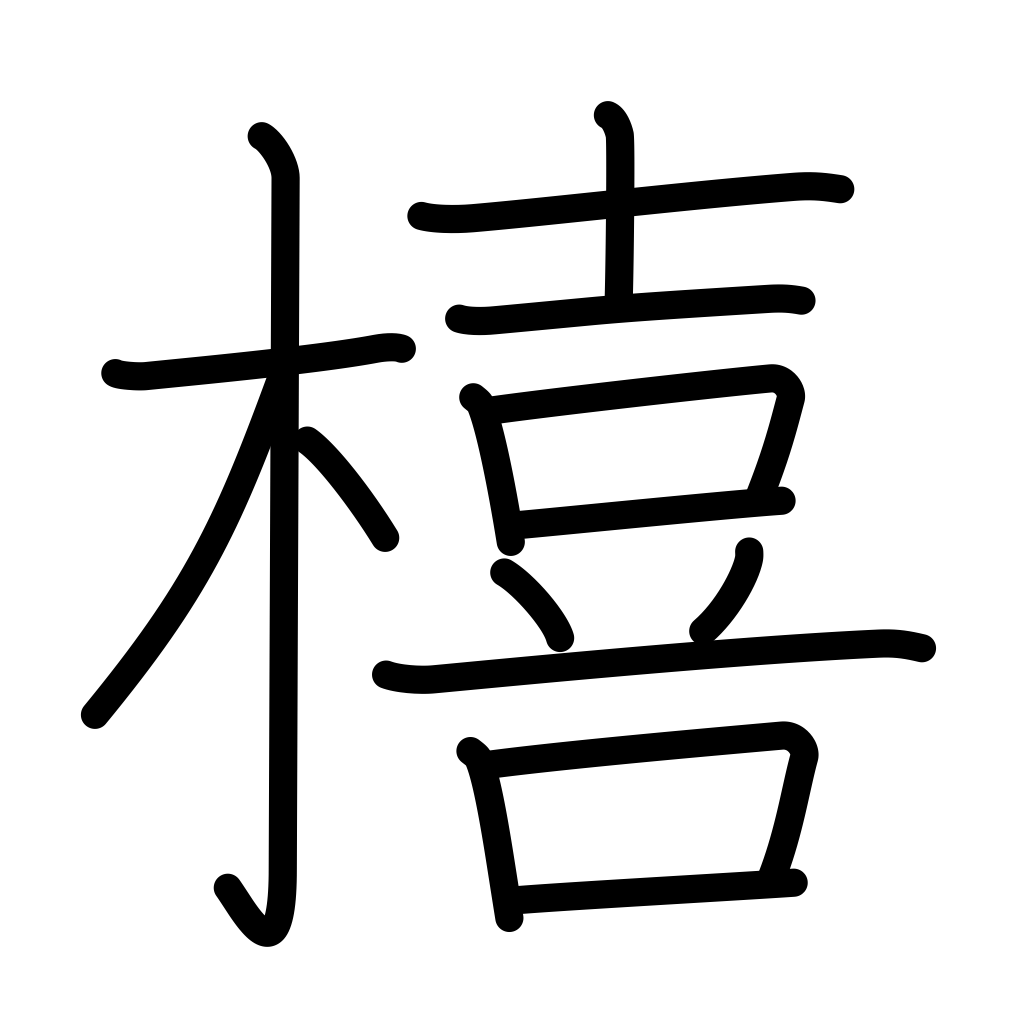
Meaning: Japanese storax, used in proper names